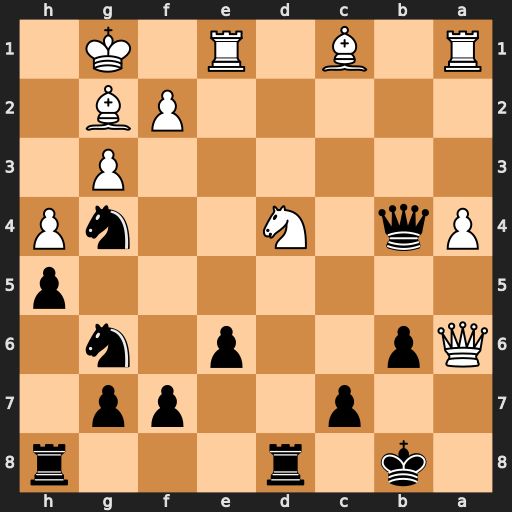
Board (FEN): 1k1r3r/2p2pp1/Qp2p1n1/7p/Pq1N2nP/6P1/5PB1/R1B1R1K1
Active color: b
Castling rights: -
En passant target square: -
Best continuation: Qxe1+ Qf1 Qxf1+